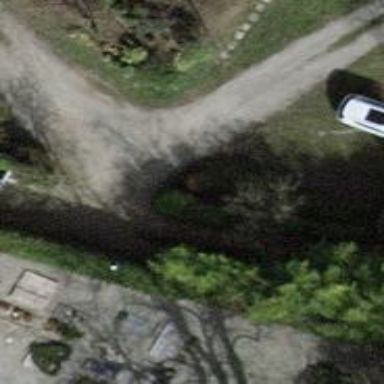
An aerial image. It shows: Unpaved driveway designed for service vehicles.